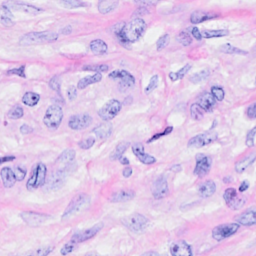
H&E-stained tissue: Breast